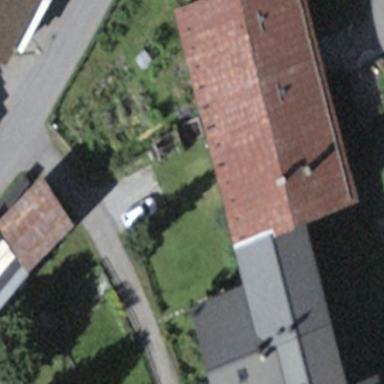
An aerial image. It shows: Building with tile roof.